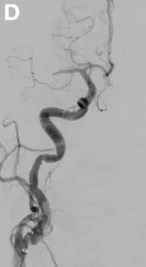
Digital subtraction angiography pre.
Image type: radiology (mri)